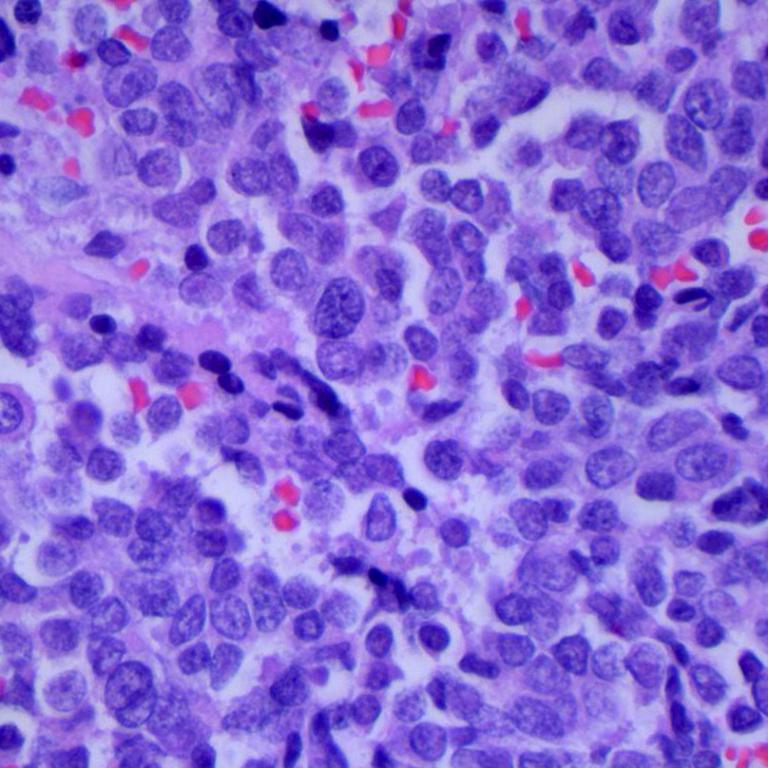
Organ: lung
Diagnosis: squamous carcinomas